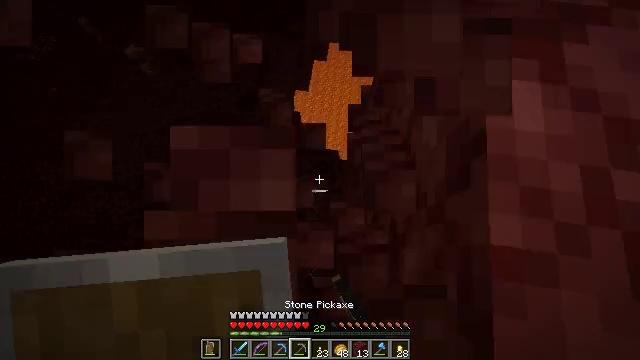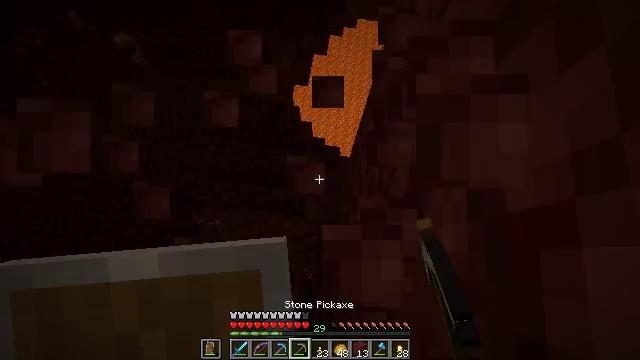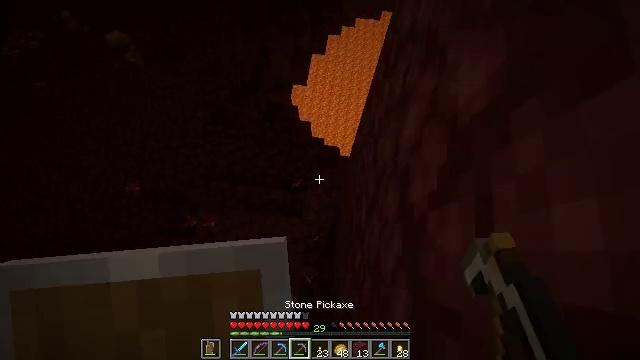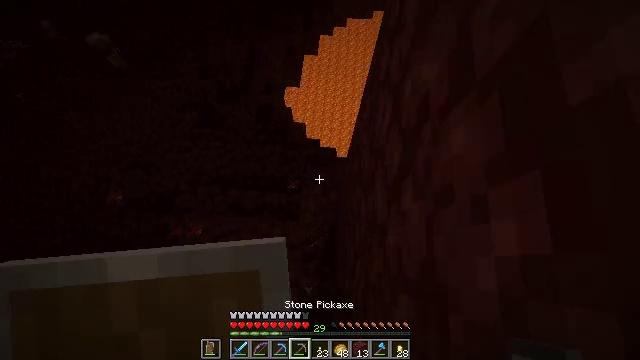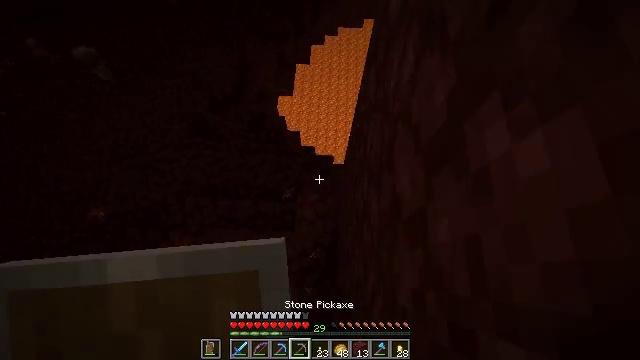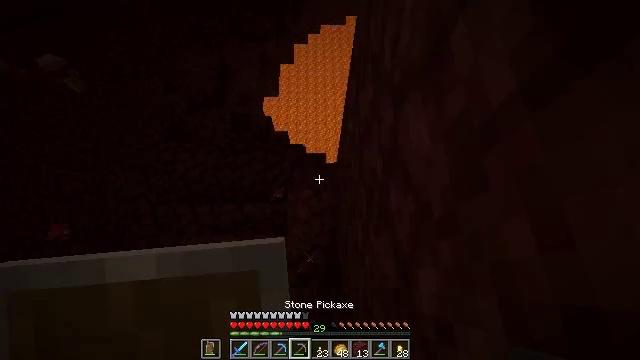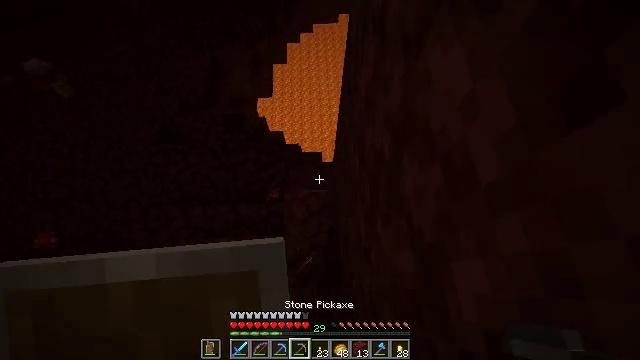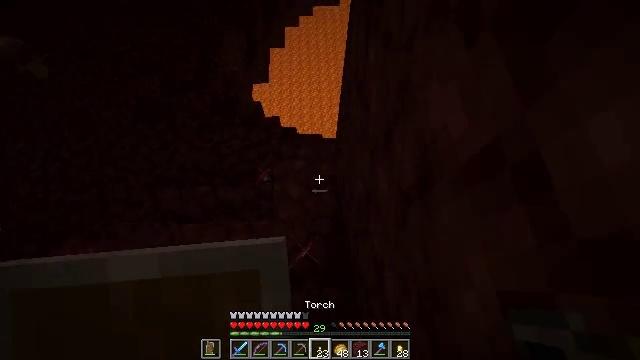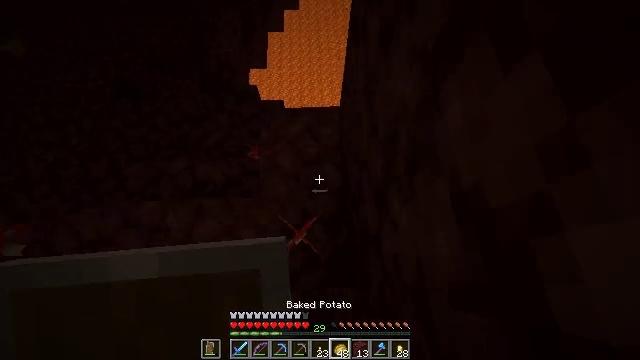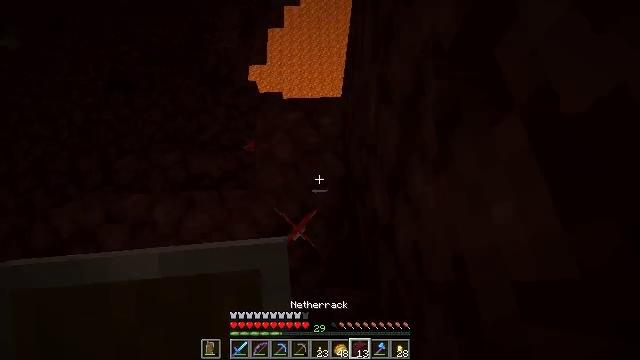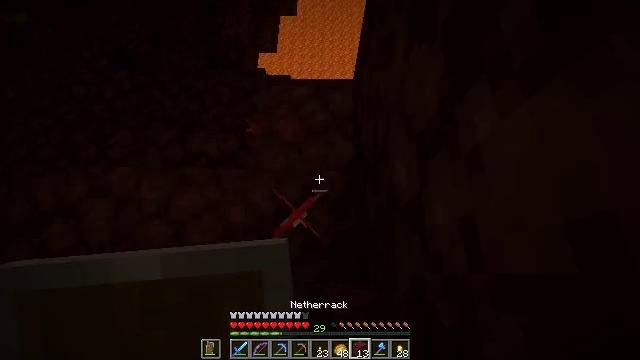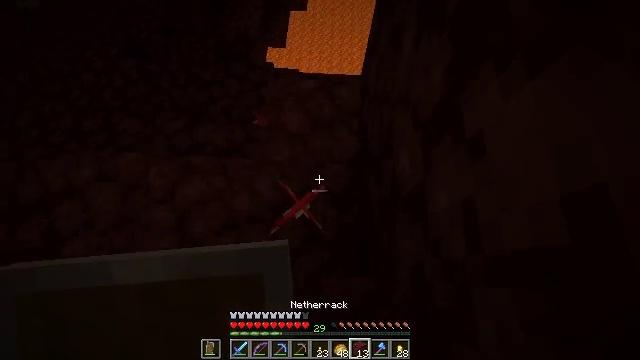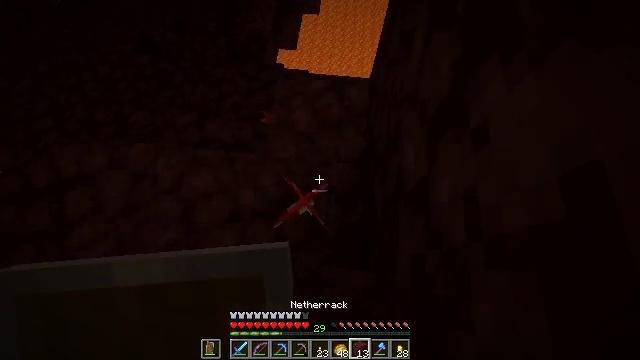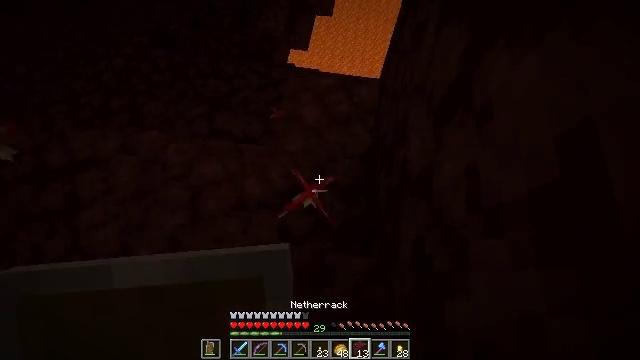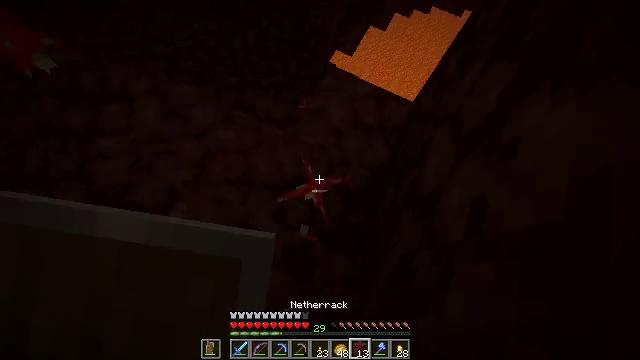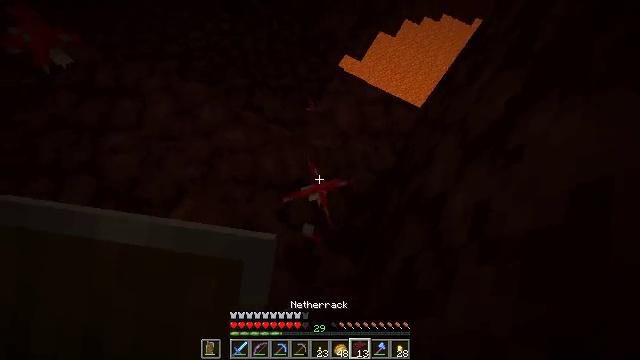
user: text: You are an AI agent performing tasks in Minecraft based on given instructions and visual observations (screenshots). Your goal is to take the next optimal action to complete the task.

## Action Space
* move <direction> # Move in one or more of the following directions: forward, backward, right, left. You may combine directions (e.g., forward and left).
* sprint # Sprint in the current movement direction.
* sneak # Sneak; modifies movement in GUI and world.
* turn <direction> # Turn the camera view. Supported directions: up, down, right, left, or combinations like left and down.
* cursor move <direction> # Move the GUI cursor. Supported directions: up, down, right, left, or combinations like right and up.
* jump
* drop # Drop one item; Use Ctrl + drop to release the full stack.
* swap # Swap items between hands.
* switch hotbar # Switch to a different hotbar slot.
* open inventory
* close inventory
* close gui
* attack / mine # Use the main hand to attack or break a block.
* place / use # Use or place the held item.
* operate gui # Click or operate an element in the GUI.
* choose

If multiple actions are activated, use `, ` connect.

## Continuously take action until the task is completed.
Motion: motion action
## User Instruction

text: Collect the red mushroom by attacking it.
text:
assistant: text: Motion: sneak, attack / mine
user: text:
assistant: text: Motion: sneak, attack / mine
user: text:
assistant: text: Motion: sneak, turn right and up
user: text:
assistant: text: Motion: sneak, turn right and up
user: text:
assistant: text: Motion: sneak, turn right and up
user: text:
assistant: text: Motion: move back, sneak, turn right
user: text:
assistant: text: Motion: move back, sneak
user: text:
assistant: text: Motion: move back, sneak
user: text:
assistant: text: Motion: move back, sneak
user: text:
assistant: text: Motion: move back, sneak, turn left
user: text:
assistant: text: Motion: move back, sneak, turn left
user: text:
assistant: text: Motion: move back, sneak, turn left
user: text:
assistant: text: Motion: move back, sneak, turn left
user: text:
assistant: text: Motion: move back, turn left
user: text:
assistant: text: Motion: turn left
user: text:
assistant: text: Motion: turn left and up
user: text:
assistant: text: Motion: turn left and up
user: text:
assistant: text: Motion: turn left and up
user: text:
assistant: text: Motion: turn left and up
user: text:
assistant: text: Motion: turn left and up
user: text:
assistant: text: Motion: turn left and up
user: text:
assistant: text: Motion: no_op
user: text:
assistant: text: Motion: no_op
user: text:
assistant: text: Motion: no_op
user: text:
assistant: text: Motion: no_op
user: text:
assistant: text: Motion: no_op
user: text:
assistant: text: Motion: no_op
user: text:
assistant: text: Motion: turn right and down
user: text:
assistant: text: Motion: turn right and down
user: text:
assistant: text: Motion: no_op